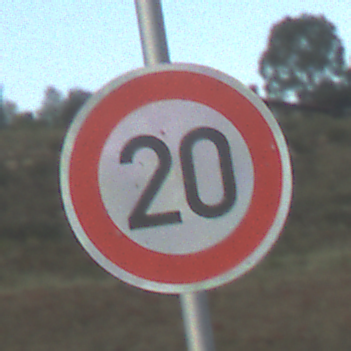
Verkehrszeichen: Geschwindigkeit20
Umgebung: Outdoor, RoadRail
Tageszeit: SunriseSunset
Wetter: PartlyCloudy
Licht: Natural
Jahreszeit: NotSpecified
Kontrast: LowContrast